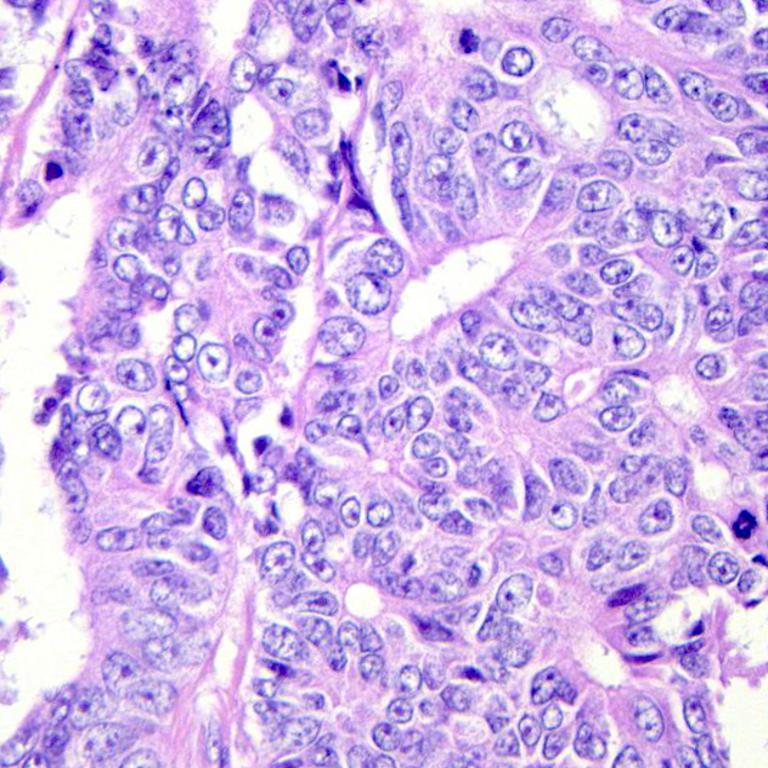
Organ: colon
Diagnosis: adenocarcinomas